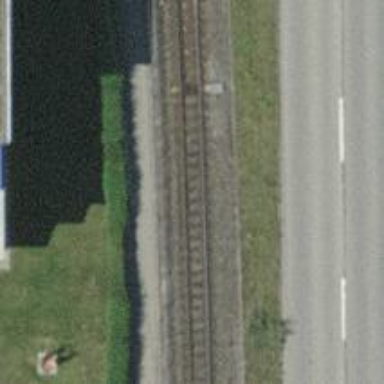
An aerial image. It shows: Narrow-gauge railway track with one electrified contact line.